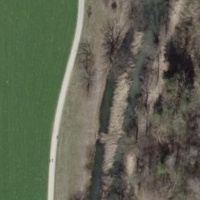
EUNIS habitat code: 23
Species observed at this site:
Orchis militaris
Tettigonia viridissima
Agrimonia eupatoria
Primula veris
Ophiogomphus cecilia